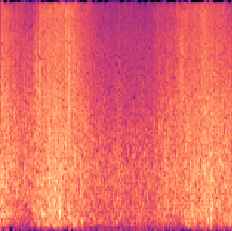
Sound class: Sea waves